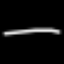
Label: line